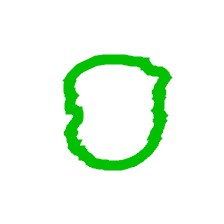
Shape: circle